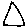
Label: triangle